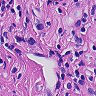
Metastatic tissue present: no